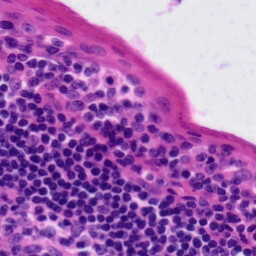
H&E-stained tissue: Tonsil